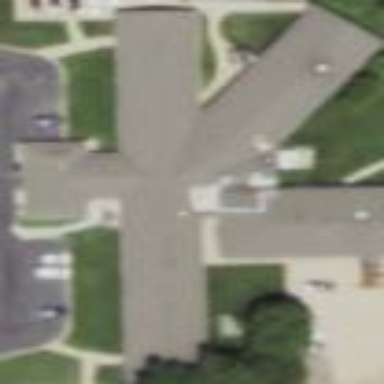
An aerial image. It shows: Nursing home building.